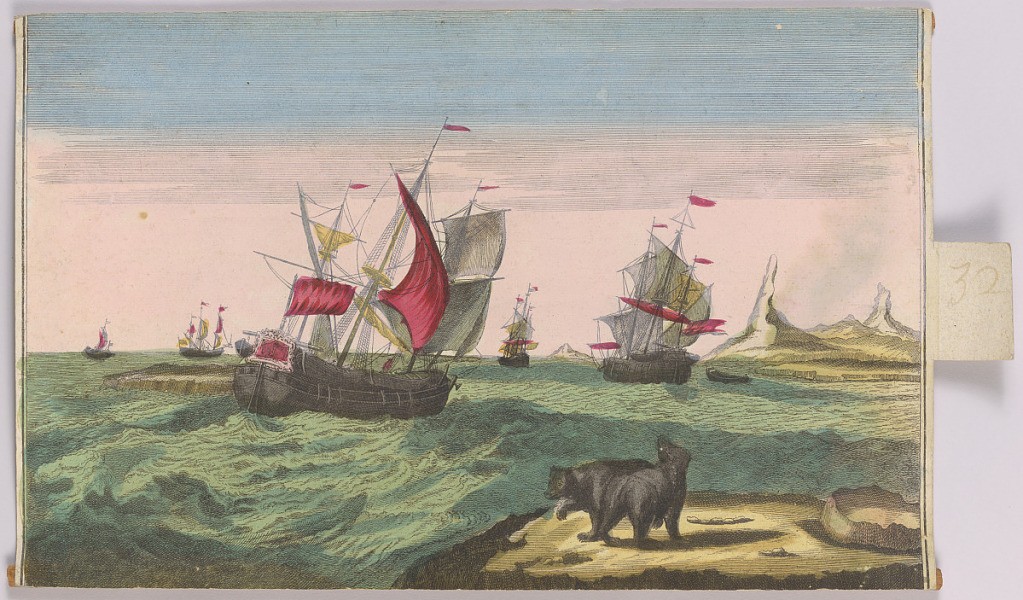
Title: Peep-Show Print
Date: mid-18th century
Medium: Engraving and brush and wash on paper
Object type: Print
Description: Peep-show print